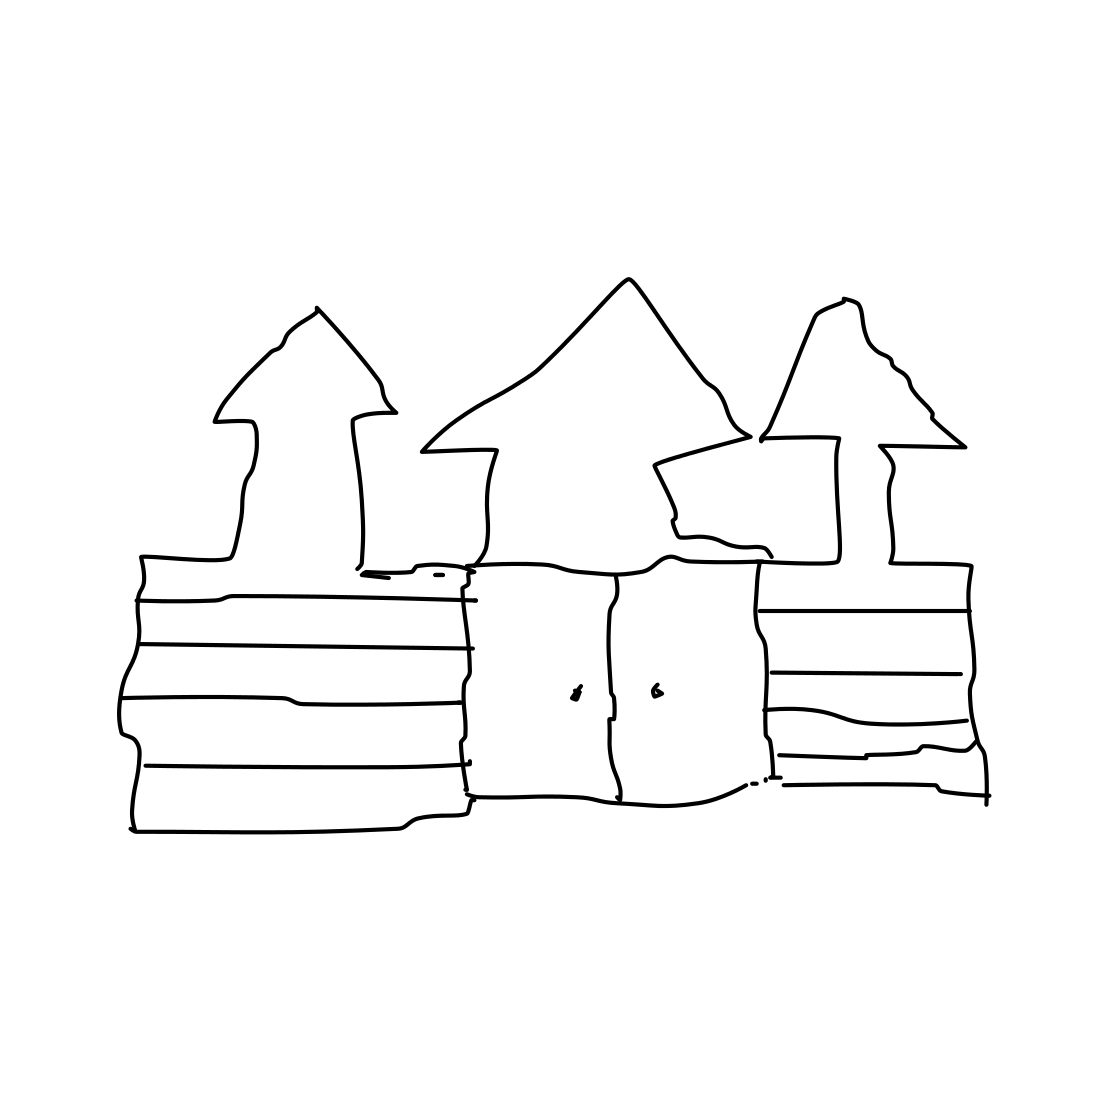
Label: castle